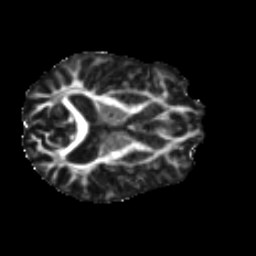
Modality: FA
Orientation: axial
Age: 63
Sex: male
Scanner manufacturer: ge
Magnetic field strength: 3 T
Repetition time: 7.8 s
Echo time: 0.0611 s